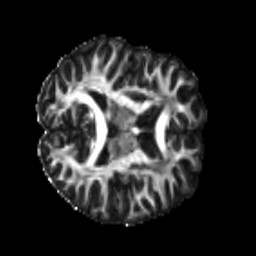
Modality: FA
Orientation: axial
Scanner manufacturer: siemens
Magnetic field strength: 3 T
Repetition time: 4 s
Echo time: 0.0594 s